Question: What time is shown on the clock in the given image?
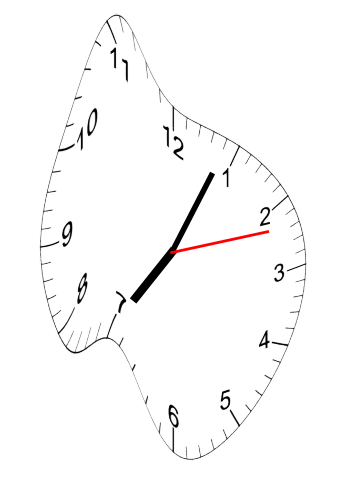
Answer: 07:04:12